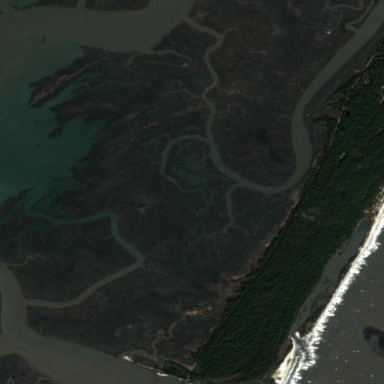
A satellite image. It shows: State park with tidal characteristics.